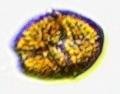
Label: Akashiwo